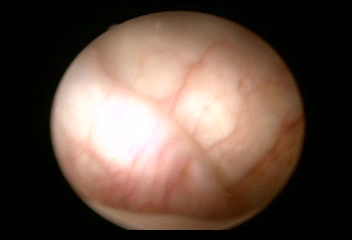
Modality: WLC
Class: Normal mucosa
Bladder cancer association: No